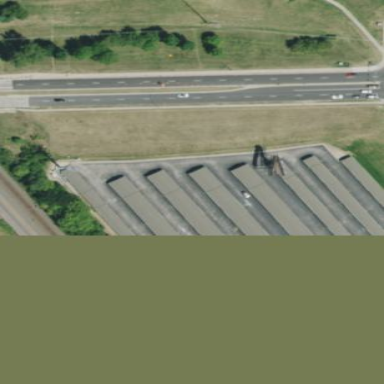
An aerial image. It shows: Warehouse.